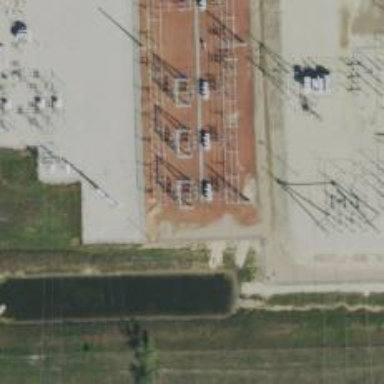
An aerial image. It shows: Switch used for power control.